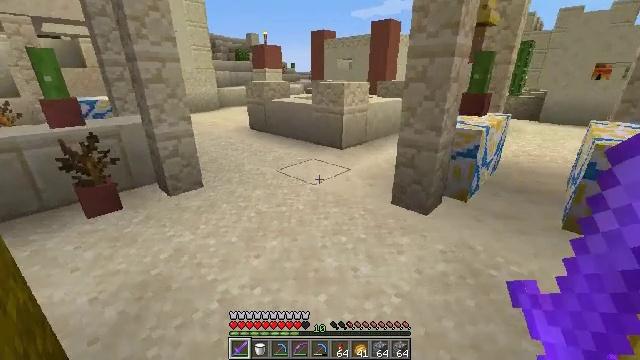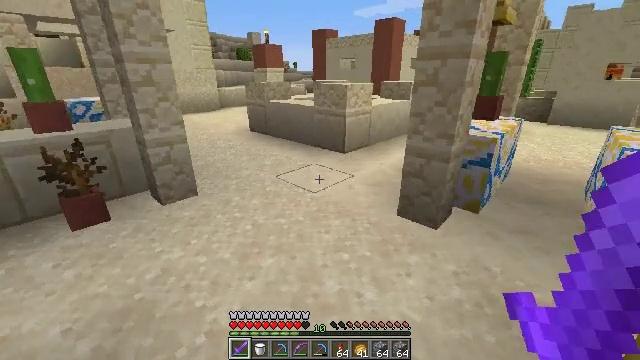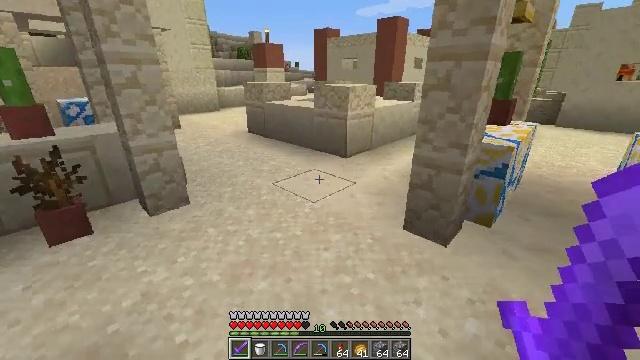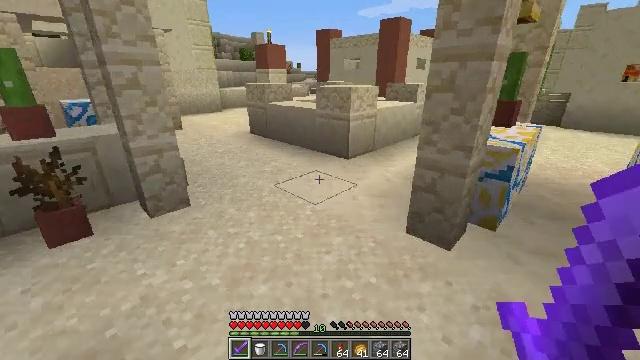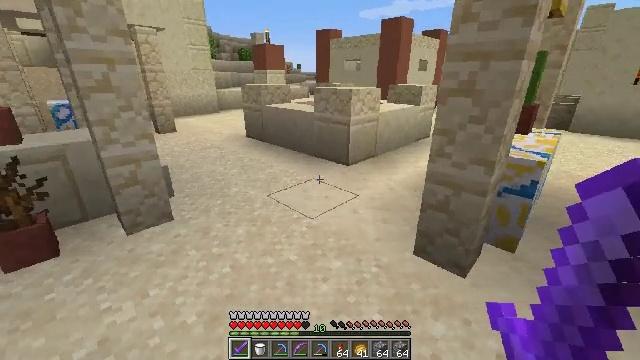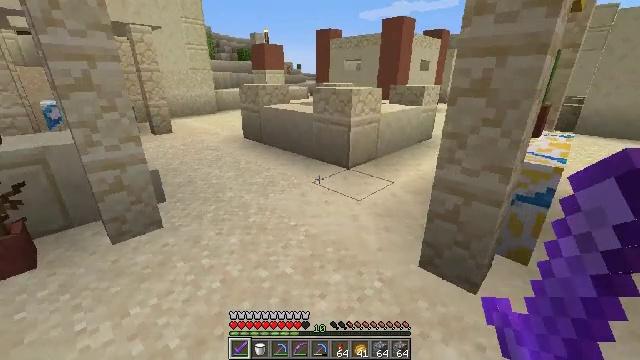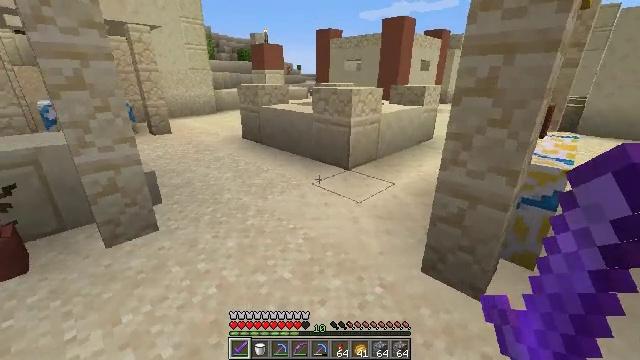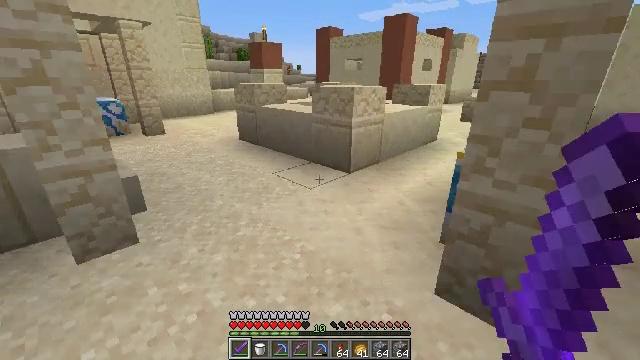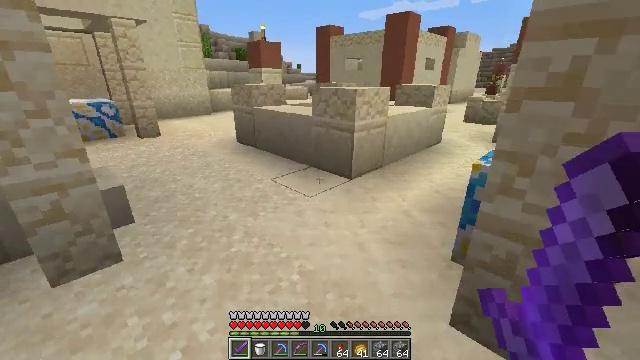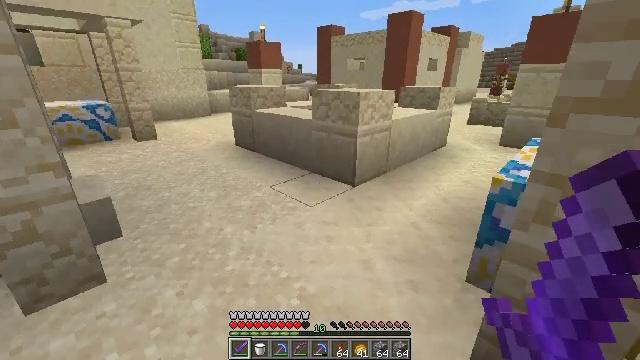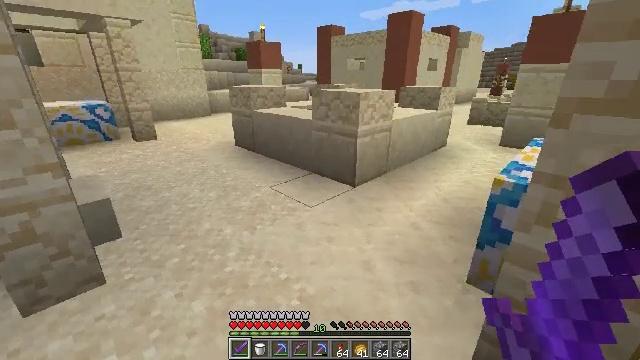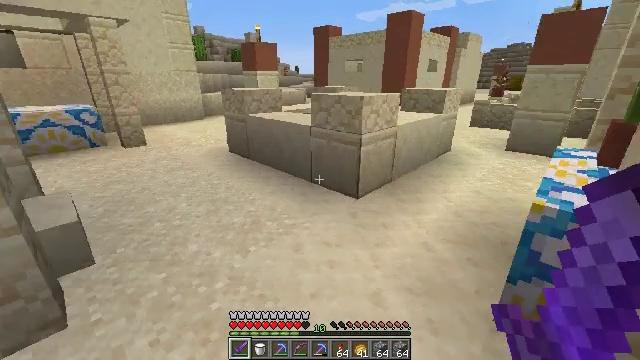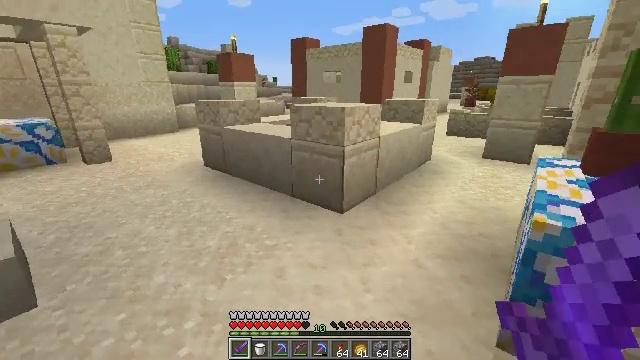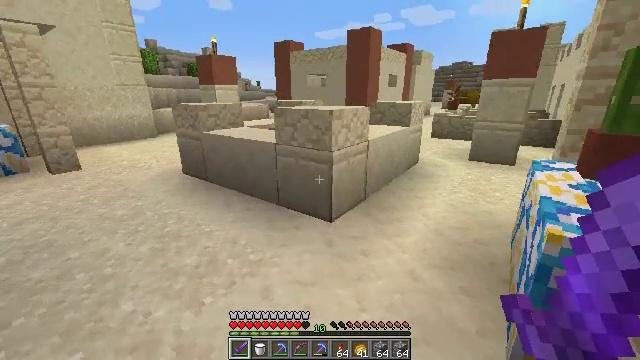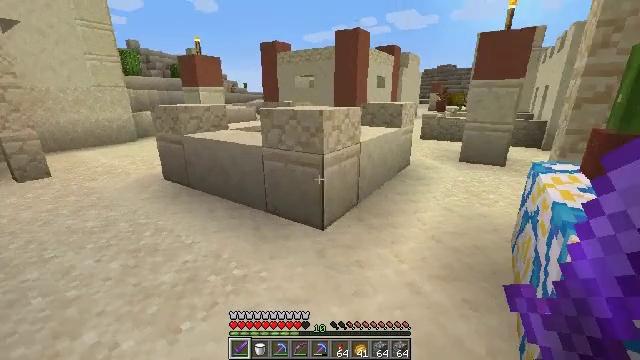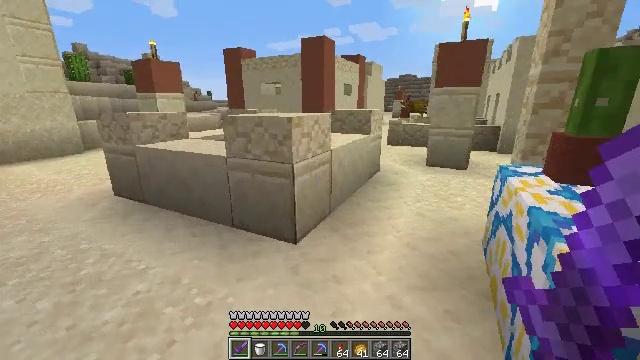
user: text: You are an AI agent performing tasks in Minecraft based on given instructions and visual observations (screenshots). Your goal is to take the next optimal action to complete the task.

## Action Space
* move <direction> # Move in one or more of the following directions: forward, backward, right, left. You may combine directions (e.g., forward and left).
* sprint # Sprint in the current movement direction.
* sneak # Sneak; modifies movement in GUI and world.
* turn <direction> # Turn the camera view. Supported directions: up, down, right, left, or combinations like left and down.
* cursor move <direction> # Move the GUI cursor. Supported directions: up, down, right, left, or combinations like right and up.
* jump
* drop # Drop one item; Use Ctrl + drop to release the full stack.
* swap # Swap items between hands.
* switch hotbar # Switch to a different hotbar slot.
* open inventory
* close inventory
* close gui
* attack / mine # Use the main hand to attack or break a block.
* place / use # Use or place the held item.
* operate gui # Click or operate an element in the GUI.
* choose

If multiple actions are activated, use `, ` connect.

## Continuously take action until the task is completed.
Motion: motion action
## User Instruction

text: Mine the bell from its post.
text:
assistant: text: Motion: move forward
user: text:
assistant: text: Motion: move forward
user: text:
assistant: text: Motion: move forward
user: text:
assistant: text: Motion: move forward
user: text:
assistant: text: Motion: move forward
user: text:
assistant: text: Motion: move forward
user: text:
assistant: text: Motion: move forward
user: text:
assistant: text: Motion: move forward
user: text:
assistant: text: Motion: move forward
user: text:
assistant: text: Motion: move forward
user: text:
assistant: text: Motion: move forward
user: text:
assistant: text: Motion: move forward, turn right and up
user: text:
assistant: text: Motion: move forward, turn right
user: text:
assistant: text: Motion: move forward, turn right
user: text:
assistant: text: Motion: move forward, turn right and up
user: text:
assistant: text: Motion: move forward, turn right and up
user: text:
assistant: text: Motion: move forward, turn right and up
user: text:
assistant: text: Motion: move forward, turn right and up
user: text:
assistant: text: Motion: move forward, turn right and up
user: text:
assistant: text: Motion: move forward, turn right and up
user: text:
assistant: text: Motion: move forward, turn right and up
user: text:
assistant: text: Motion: move forward, turn right and up
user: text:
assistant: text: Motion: move forward, turn right
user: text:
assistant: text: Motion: move forward, turn right
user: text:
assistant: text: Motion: move forward, turn right and up
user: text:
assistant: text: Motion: move forward, turn right and up
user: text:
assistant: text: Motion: turn right and up
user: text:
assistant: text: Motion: turn right and up
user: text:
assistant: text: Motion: turn right and up
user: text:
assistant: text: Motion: turn right and up